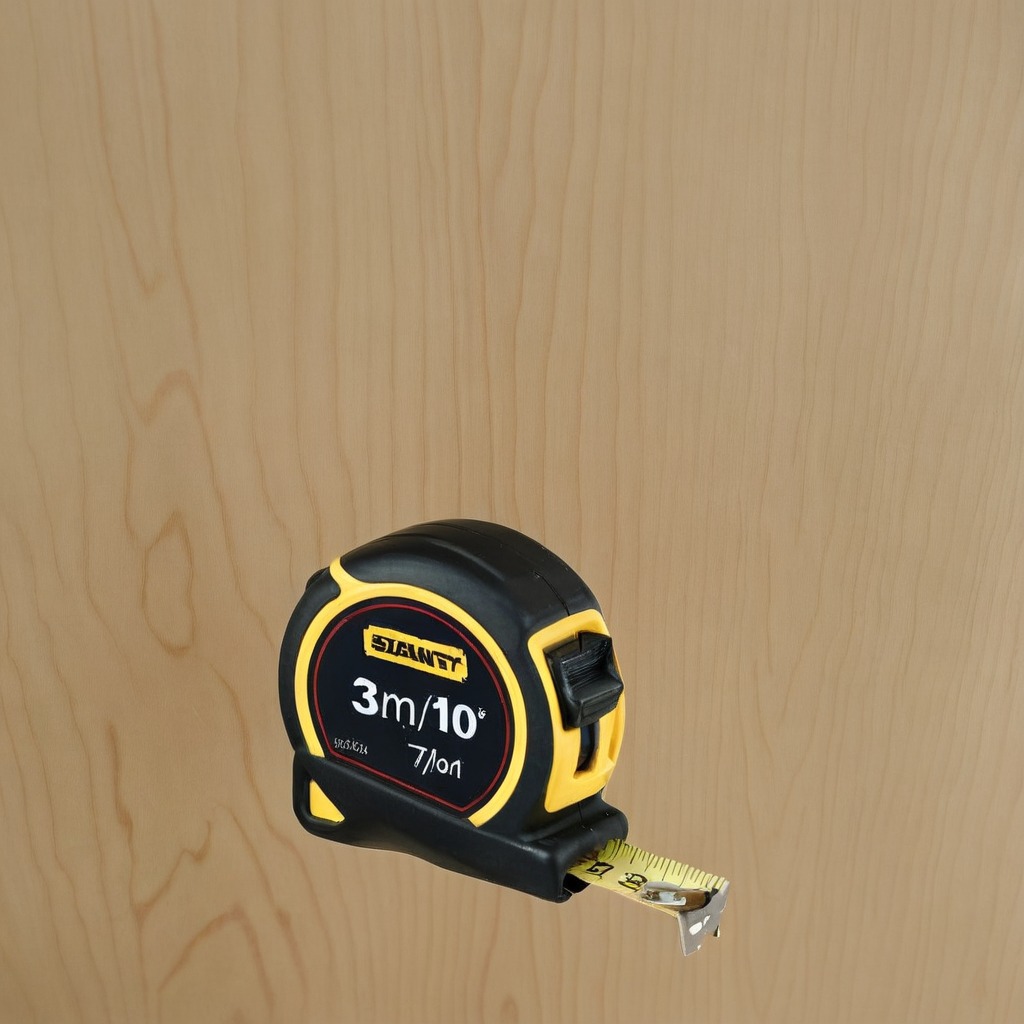
A measuring tape is lying on the plywood surface in a paint workshop lit by afternoon window light.